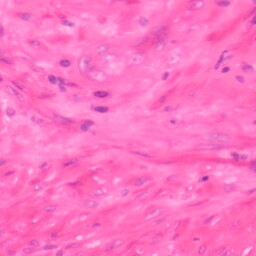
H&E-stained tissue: Colon